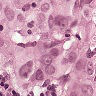
Metastatic tissue present: yes